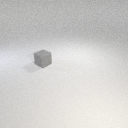
small gray rubber cube